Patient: sex M, age 85
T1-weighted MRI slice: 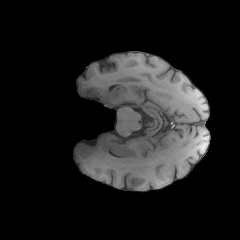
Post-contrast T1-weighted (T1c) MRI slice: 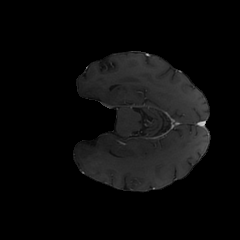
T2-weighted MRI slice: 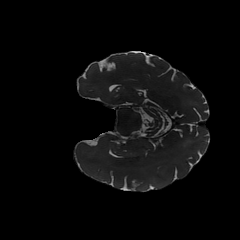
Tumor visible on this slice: no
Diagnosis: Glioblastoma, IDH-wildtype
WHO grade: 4